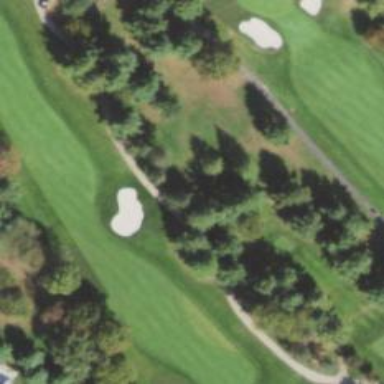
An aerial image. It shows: Path for both road and golf.